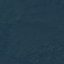
Label: Forest